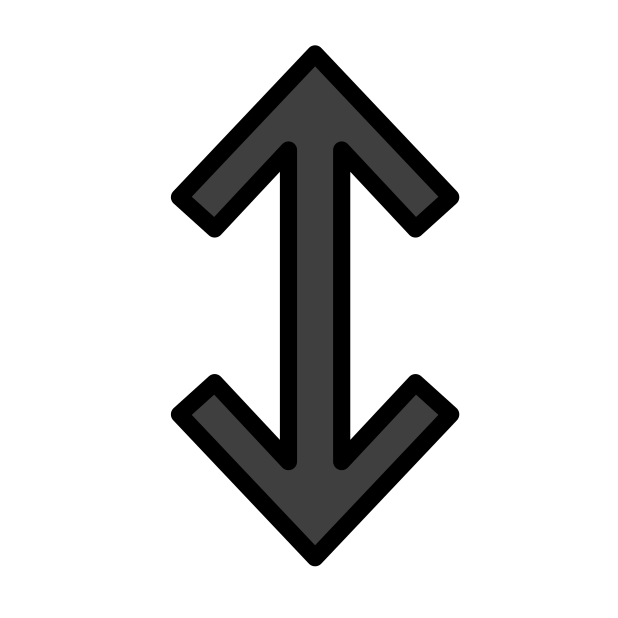
up down black arrow